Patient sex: F
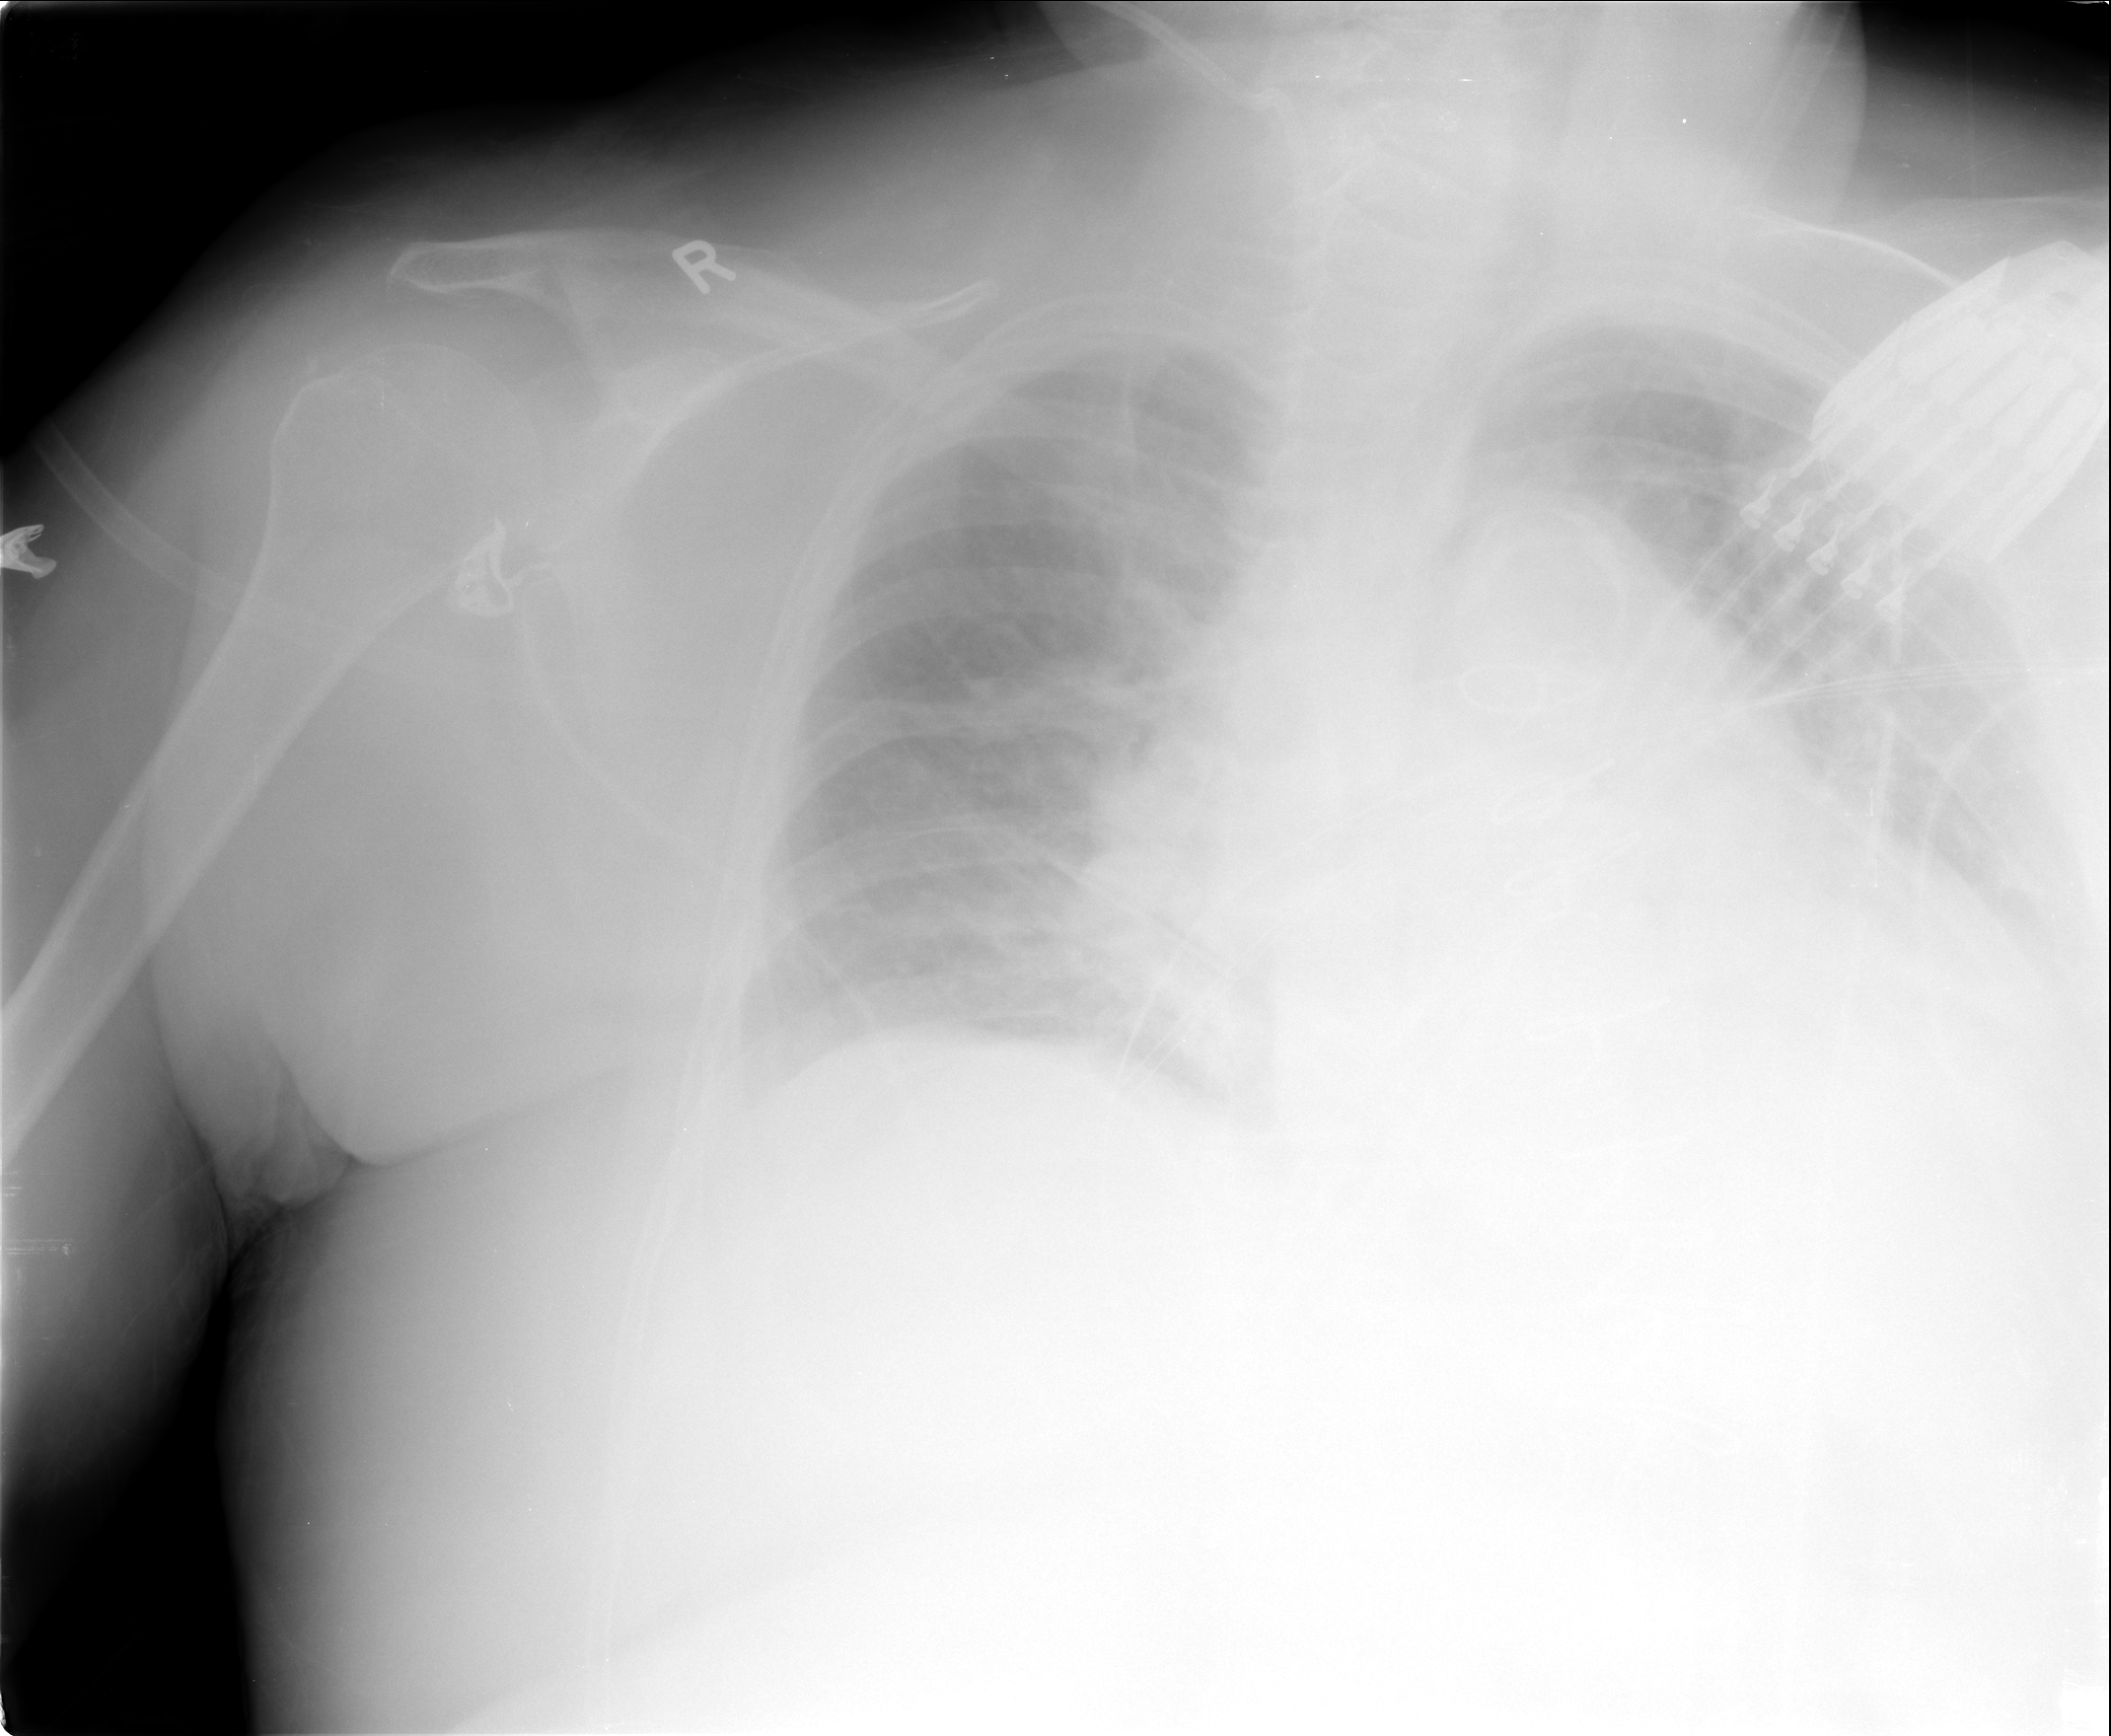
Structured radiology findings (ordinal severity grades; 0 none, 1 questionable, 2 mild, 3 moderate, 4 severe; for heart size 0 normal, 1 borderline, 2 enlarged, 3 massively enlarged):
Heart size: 2
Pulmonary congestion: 2
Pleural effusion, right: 1
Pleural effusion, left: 1
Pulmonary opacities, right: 0
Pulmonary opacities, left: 0
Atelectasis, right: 2
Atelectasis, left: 2